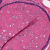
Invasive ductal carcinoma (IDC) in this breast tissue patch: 0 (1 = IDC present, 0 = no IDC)